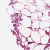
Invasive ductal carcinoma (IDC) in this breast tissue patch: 0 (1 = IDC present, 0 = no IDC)